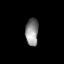
Tissue: lung
Cell type: Myeloid cells
Senescence score: 0.6019
Nuclear area (px): 351
Mean DAPI intensity: 137.034